Question: What is the reading of this measurement?
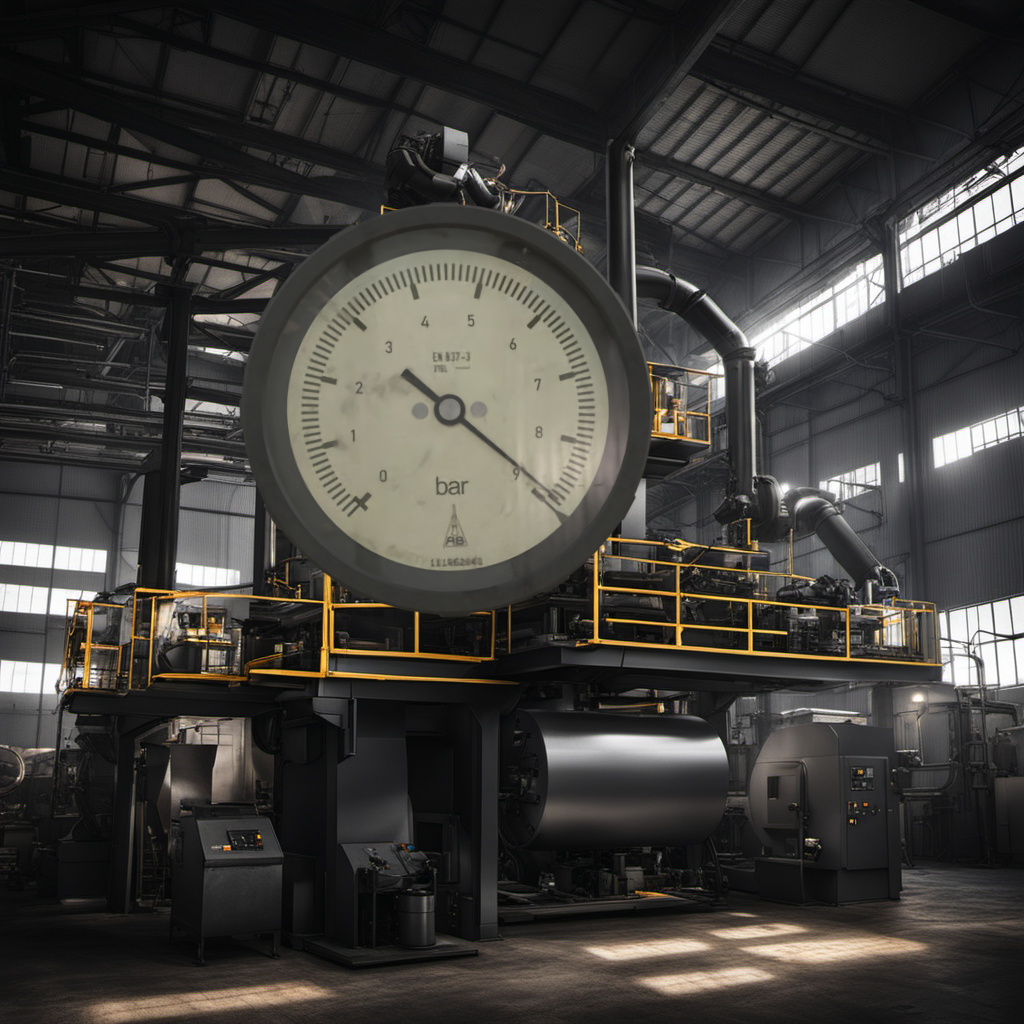
Answer: The result is 8.82
Question: What is the reading range of this measurement?
Answer: The range is from 0 to 9
Question: What is the minimum and maximum value range of the measurement in the image?
Answer: The minimum value is 0 and the maximum value is 9